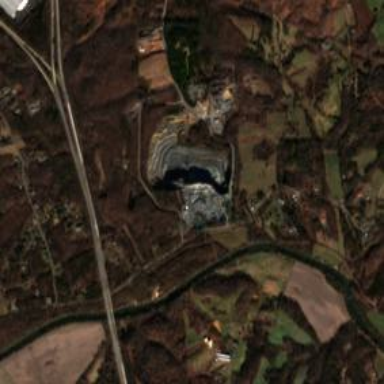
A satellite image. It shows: Quarry mine extracting aggregate resources.